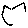
Label: cat